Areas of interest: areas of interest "Cemetery"
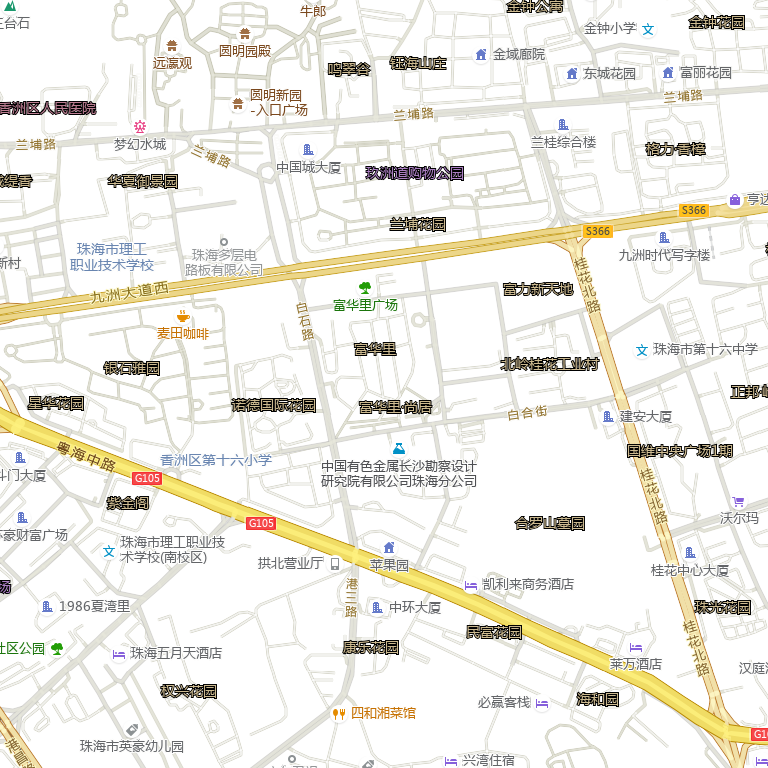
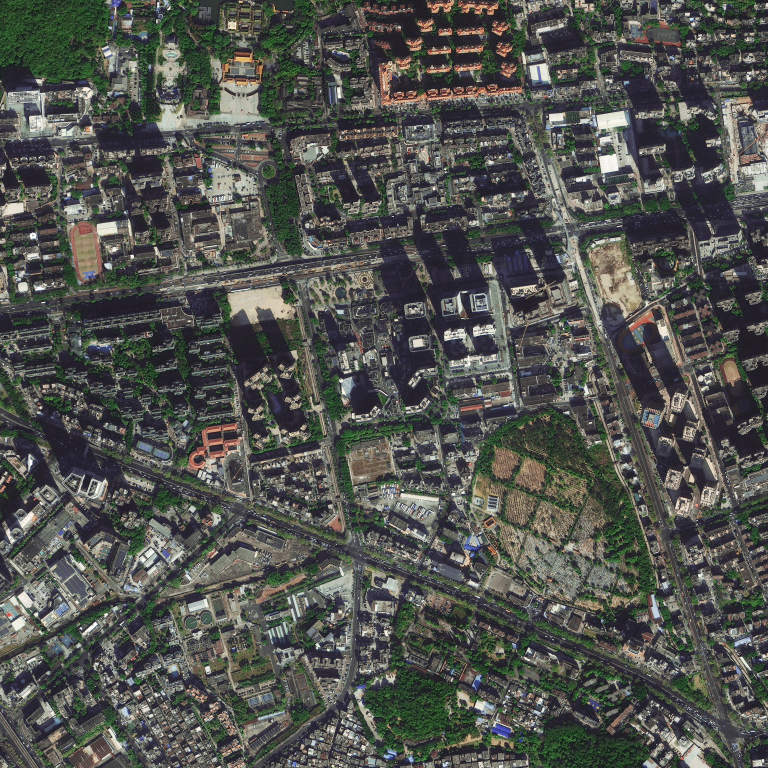